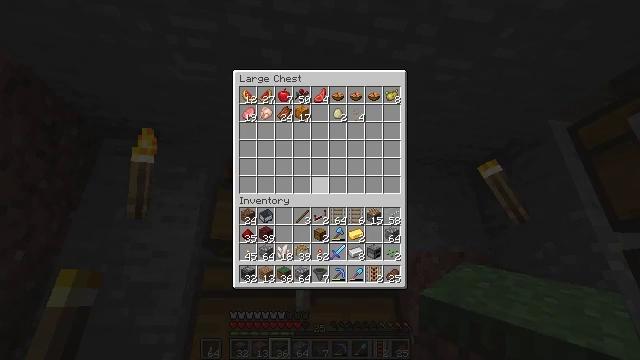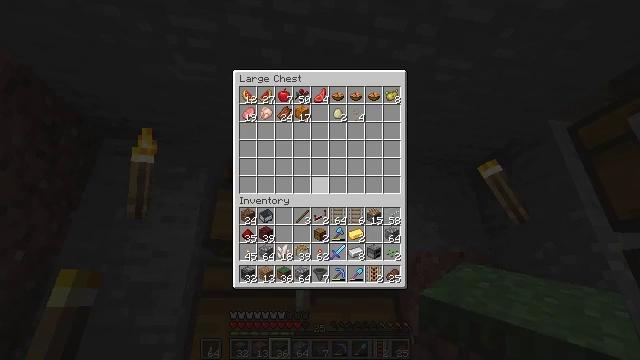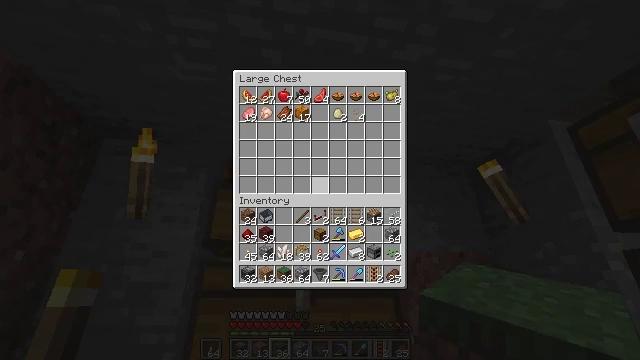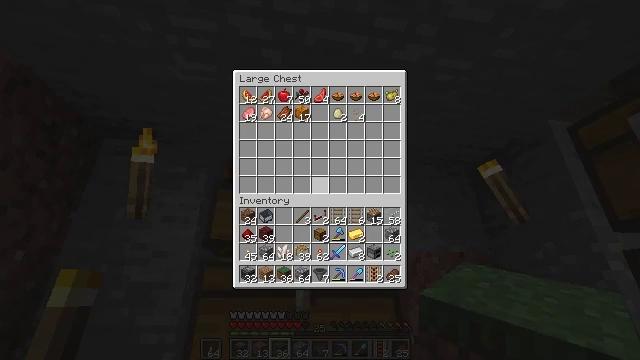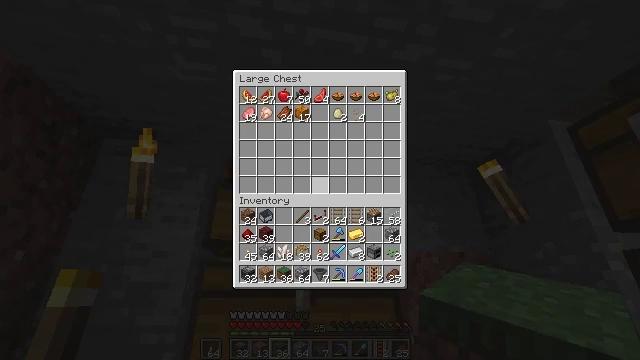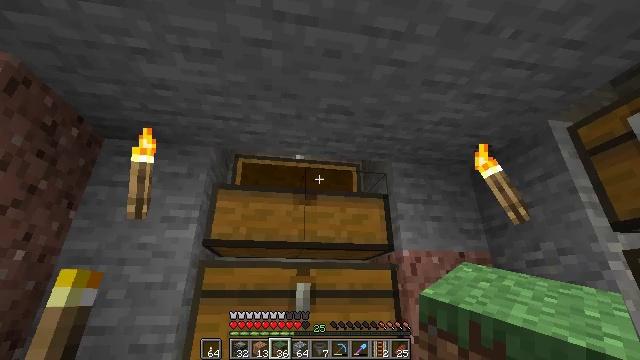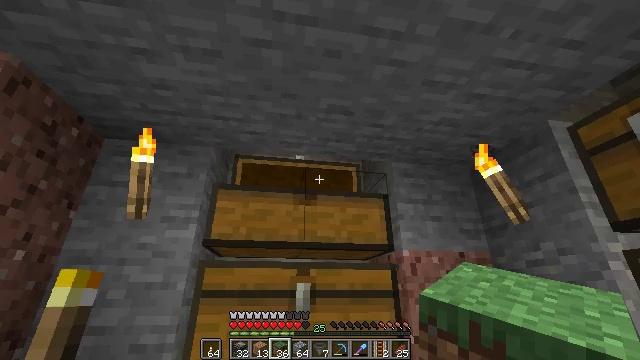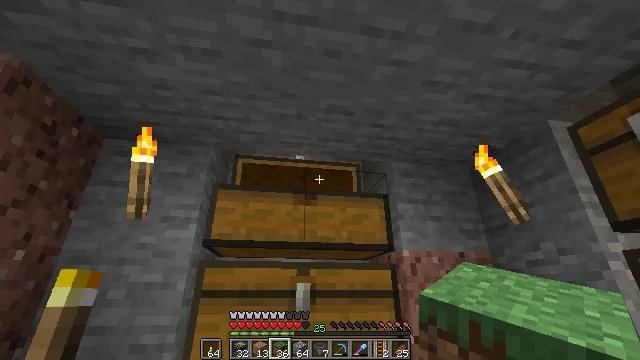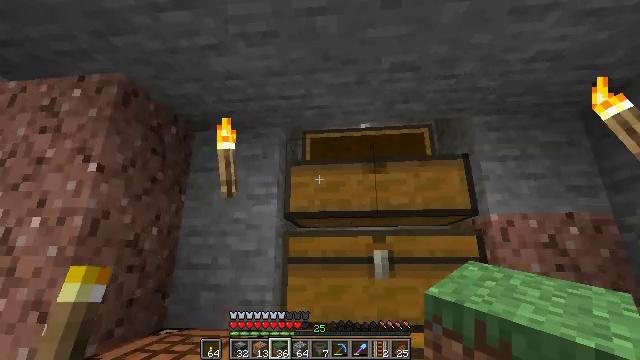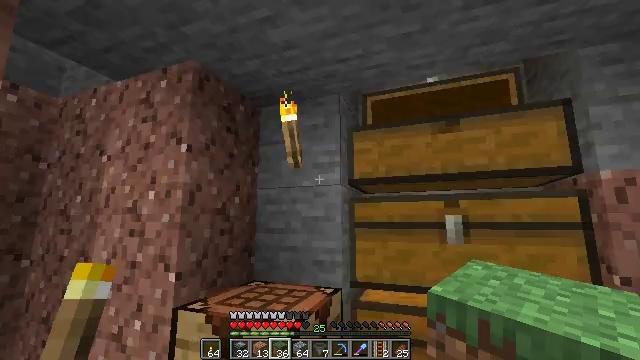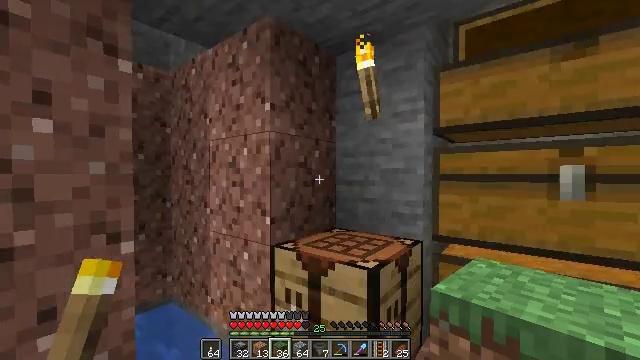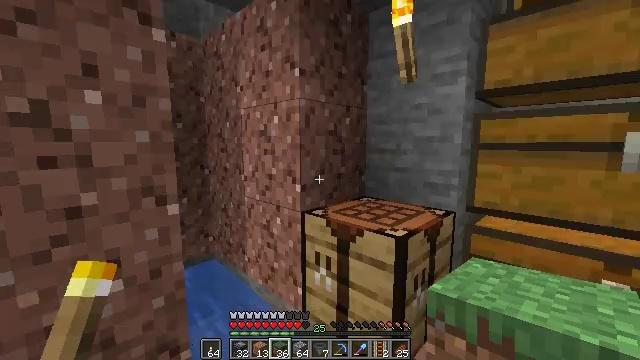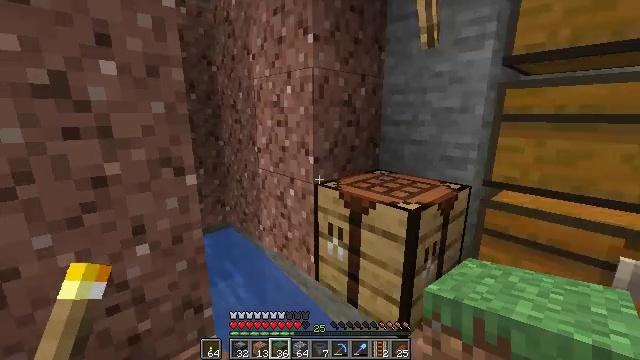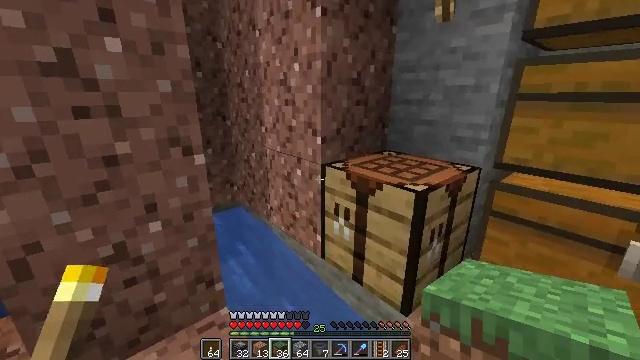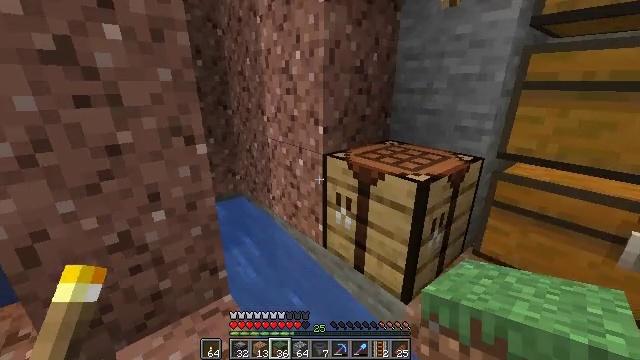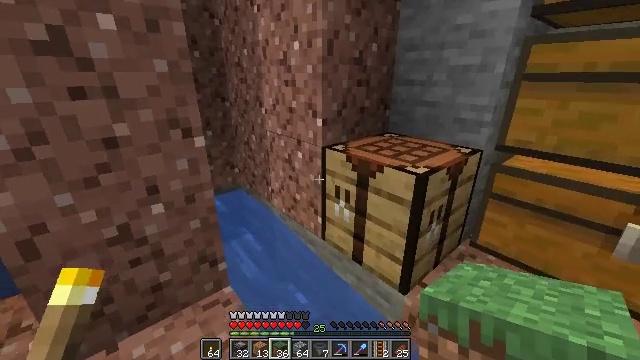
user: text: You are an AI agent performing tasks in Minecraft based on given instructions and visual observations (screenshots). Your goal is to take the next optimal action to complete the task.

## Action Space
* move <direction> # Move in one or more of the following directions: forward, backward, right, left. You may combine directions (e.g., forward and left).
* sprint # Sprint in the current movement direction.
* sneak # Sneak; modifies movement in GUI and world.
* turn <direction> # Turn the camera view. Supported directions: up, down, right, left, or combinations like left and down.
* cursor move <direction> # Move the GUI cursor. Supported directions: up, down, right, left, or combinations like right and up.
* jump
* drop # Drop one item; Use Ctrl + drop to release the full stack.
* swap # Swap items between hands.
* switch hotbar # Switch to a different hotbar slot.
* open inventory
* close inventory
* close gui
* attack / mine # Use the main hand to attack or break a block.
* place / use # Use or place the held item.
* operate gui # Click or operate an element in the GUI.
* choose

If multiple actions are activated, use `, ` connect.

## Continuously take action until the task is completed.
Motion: motion action
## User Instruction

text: Combine resources to make a piston.
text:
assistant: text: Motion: no_op
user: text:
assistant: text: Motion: no_op
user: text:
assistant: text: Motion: no_op
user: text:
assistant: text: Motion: no_op
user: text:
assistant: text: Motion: no_op
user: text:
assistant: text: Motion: close gui
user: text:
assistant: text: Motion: no_op
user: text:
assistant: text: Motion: turn left and down
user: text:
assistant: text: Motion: turn left and down
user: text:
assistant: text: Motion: turn left and down
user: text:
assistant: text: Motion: turn left and down
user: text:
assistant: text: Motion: turn left and down
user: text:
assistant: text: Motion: turn left and down
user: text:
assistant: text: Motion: turn down
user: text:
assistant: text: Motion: turn down
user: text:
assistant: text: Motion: turn right and down
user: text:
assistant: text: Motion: turn right
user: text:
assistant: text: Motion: turn right
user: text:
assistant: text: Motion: no_op
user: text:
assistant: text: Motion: use / place
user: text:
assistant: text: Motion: use / place
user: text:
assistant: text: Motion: use / place
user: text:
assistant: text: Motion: use / place
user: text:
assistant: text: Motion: use / place
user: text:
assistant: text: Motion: open gui
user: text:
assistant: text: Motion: no_op
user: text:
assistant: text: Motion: no_op
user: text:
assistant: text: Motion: no_op
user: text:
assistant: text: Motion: no_op
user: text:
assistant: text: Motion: no_op